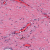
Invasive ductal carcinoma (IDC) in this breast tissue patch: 0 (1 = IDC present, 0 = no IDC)